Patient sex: F
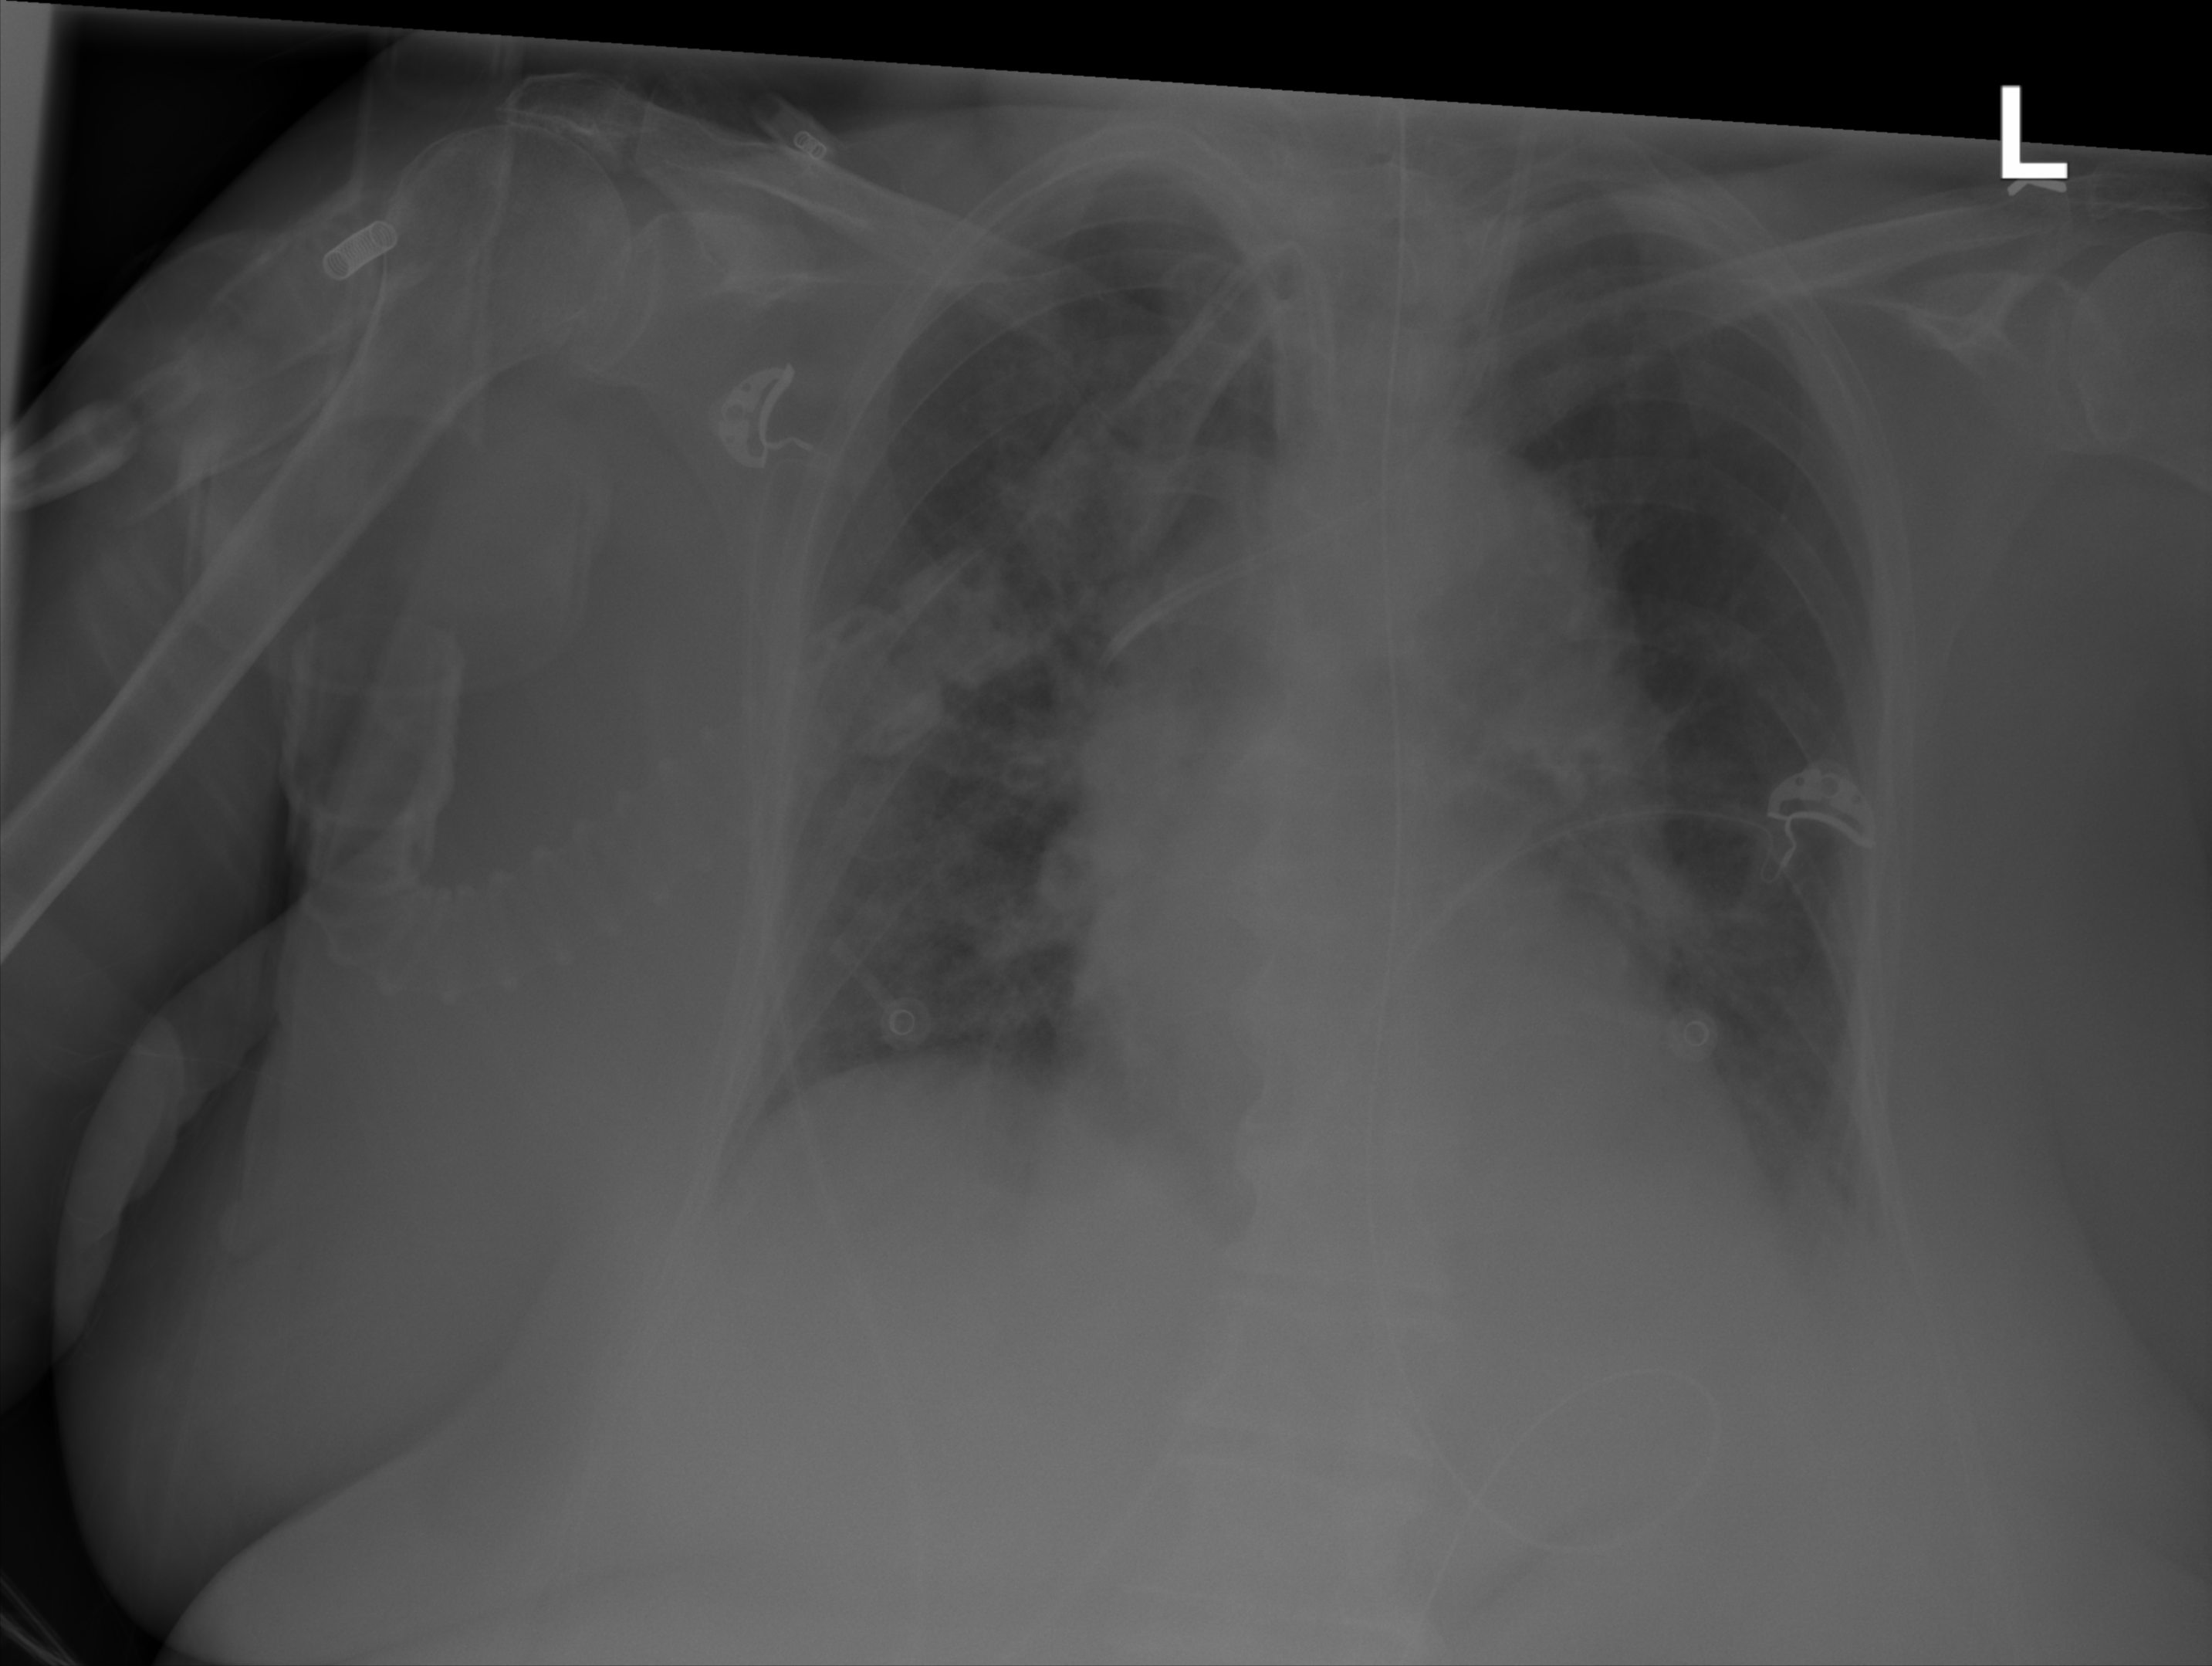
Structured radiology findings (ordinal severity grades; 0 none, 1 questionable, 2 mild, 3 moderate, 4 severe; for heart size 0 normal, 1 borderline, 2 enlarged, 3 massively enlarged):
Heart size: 2
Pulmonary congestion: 3
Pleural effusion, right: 0
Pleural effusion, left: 2
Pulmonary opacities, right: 3
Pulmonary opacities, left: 2
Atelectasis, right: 2
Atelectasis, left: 0